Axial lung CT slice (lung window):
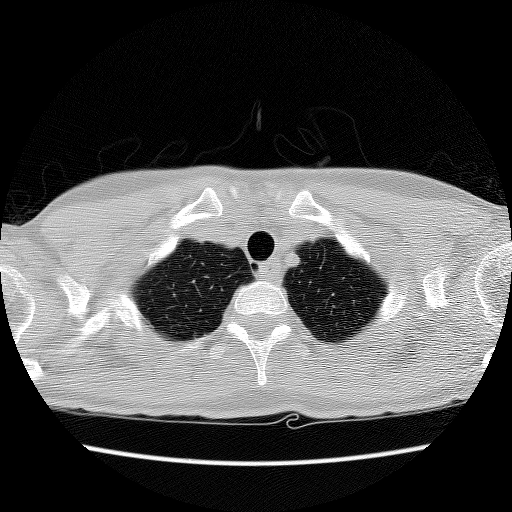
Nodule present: no